Question: I'm sure this is normal and I'm just misunderstanding something, but since making one of my 'NSScrollView's slightly inset from the bottom of the window (as opposed to taking the full height), a blue border has appeared around it.
I've set 'NSNoBorder' on the scroll view, so this must be something else.
'''
[scrollView setBorderType:NSNoBorder];
'''
Any pointers would be greatly appreciated. I'd like the border to go away as it spoils the look of the app and just looks broken.
I assume it's the scroll view. The view inside it as an 'NSOutlineView', so maybe it's something on that?

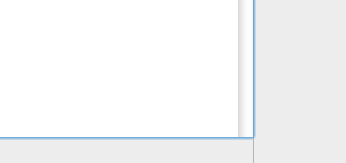
Answer: That's the focus ring. It shows which view is going to get the keystrokes if the user types anything. If you suppress it, then your app will not be in compliance with the UI guidelines.